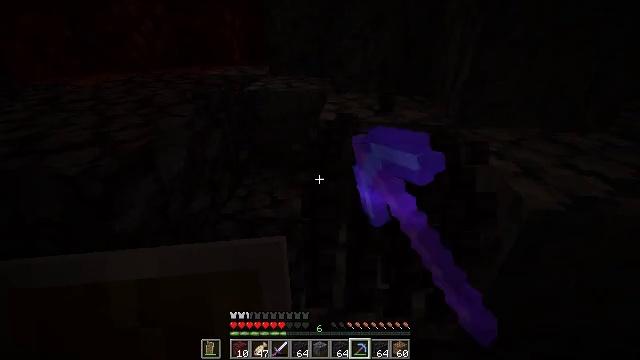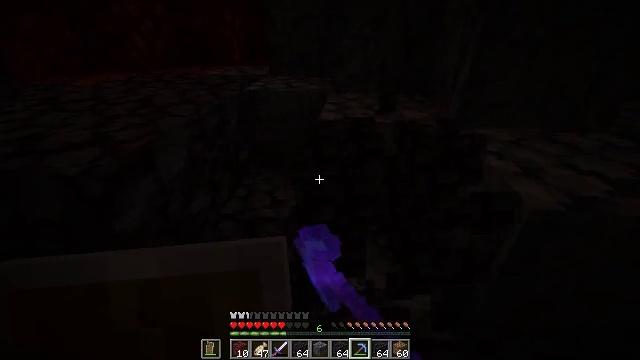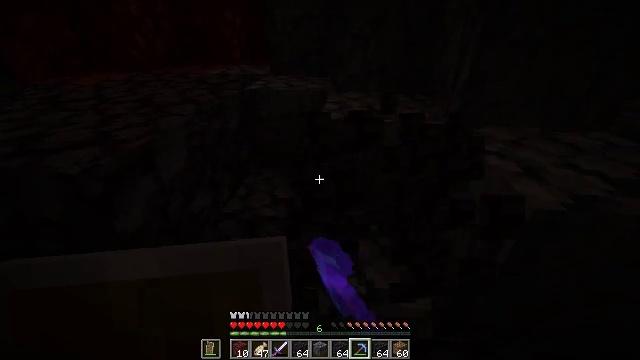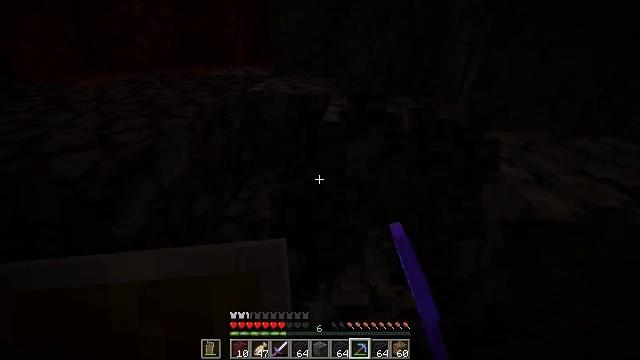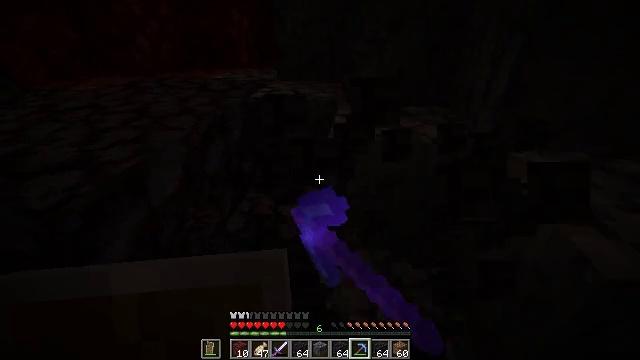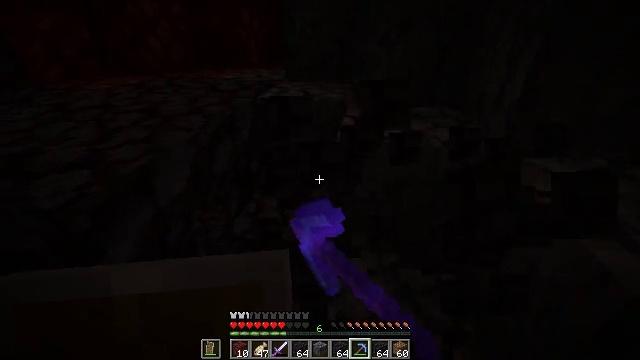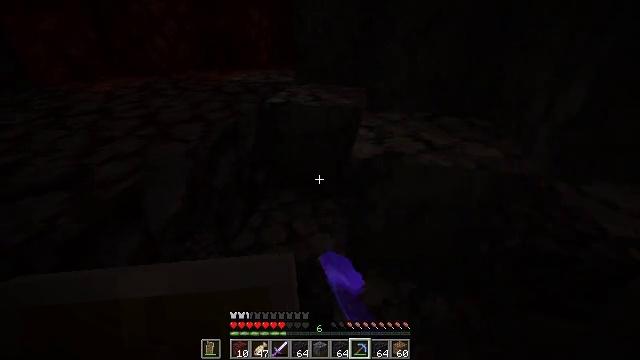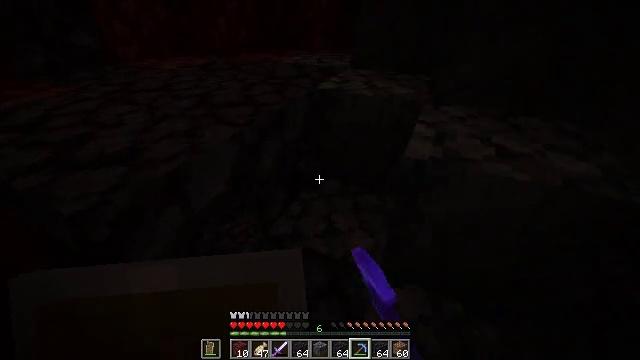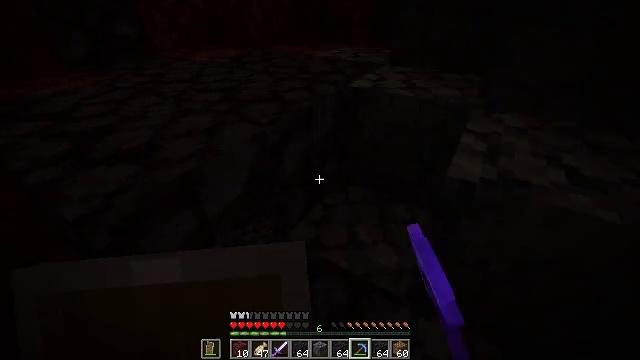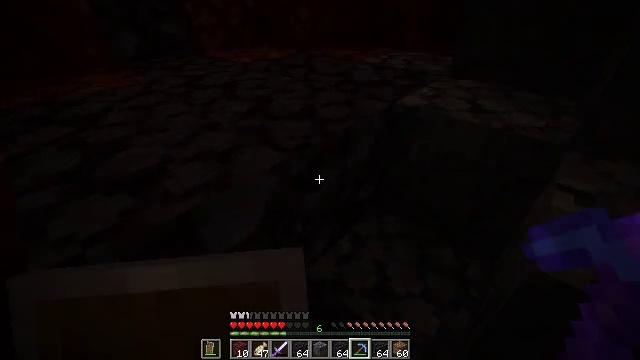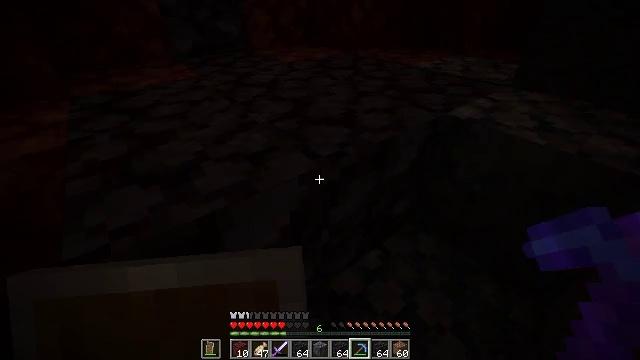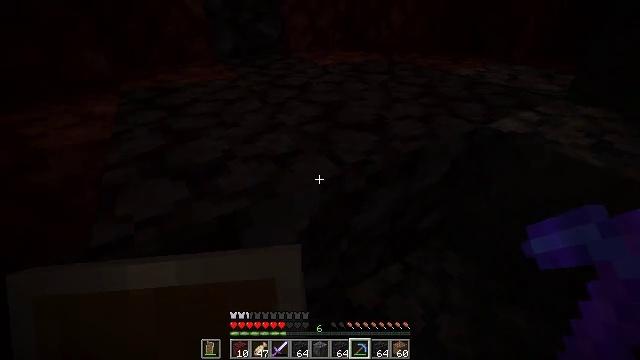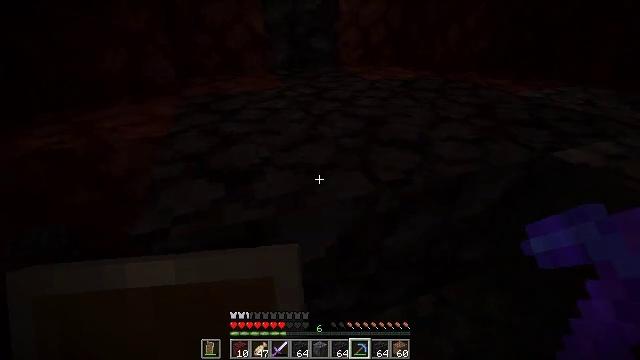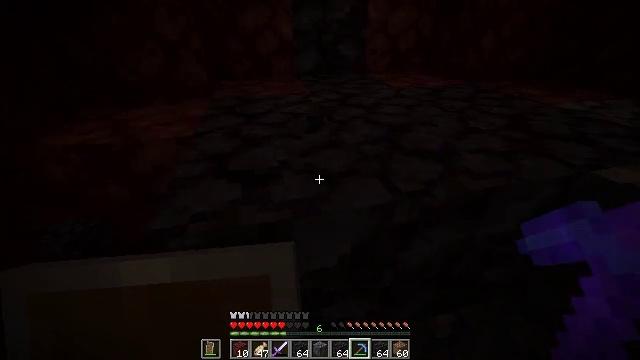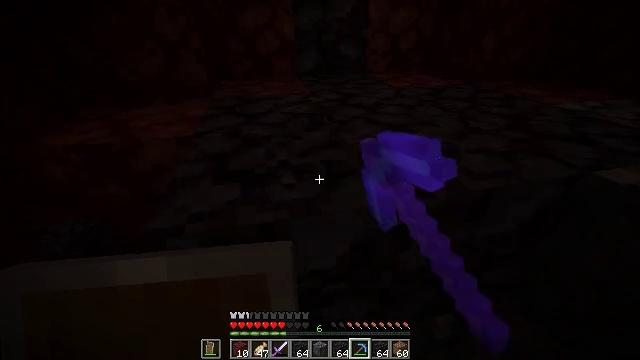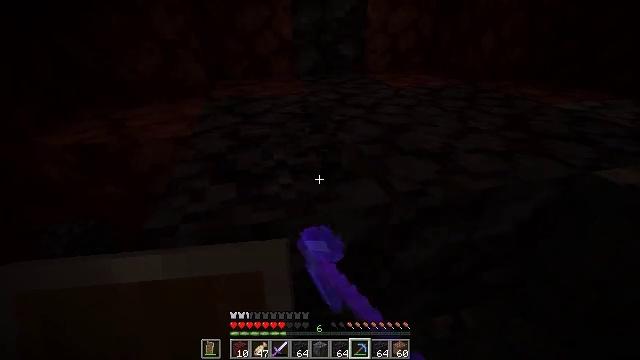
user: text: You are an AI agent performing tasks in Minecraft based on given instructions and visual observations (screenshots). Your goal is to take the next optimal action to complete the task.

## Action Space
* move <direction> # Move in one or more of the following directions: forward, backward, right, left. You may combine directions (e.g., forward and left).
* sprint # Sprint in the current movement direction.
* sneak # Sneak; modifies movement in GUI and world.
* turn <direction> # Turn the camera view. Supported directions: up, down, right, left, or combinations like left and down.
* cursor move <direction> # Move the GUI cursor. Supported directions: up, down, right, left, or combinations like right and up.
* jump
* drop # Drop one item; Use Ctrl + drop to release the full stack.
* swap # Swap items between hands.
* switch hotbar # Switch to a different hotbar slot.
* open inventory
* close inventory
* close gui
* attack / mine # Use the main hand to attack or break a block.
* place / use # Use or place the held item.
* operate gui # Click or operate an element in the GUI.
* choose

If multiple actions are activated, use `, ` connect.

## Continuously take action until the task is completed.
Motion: motion action
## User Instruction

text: Gather blackstone for crafting.
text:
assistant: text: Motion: attack / mine
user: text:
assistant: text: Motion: attack / mine
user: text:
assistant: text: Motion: move forward, attack / mine
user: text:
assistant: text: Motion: move forward, turn left, attack / mine
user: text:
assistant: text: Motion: move forward, turn left
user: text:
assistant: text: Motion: move forward, turn left
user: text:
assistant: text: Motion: move forward, turn left and down
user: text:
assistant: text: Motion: move forward, turn left and down
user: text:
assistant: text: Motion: move forward, turn left
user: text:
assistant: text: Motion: turn left
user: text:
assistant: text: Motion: turn left
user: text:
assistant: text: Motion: turn left and up
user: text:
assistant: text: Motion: turn left and up, attack / mine
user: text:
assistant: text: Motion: attack / mine
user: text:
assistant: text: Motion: attack / mine
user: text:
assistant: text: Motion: attack / mine
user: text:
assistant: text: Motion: attack / mine
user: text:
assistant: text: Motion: attack / mine
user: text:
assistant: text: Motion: attack / mine
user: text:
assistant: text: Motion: turn right and up, attack / mine
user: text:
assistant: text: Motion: attack / mine
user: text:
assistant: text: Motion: turn left and up, attack / mine
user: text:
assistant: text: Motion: turn left and up, attack / mine
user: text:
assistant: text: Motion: attack / mine
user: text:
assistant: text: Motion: attack / mine
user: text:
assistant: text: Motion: attack / mine
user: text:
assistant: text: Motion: turn right, attack / mine
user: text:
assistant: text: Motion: turn right, attack / mine
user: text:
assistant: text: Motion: turn right, attack / mine
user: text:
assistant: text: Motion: turn right, attack / mine